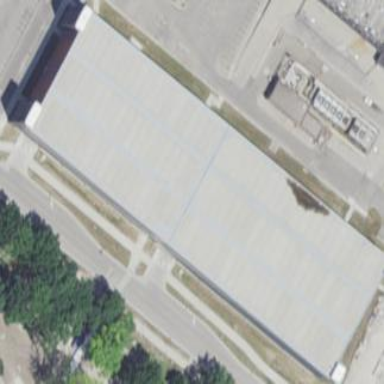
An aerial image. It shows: Multi-storey parking building with paved surface. It includes charging stations as amenity.